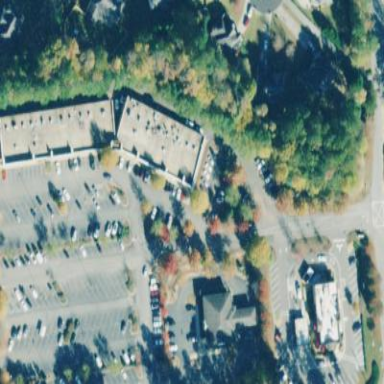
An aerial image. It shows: Commercial area.